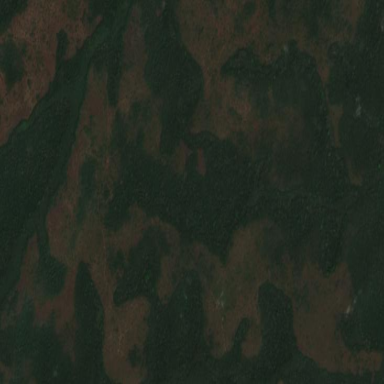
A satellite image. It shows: Savanna grassland.